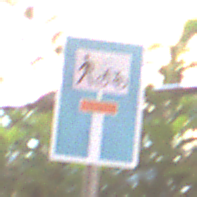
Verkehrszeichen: SackgasseRadverkehrFussgaengerDurchlaessig
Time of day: MorningAfternoon
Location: Outdoor (Urban)
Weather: Clear
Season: NotSpecified
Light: Natural